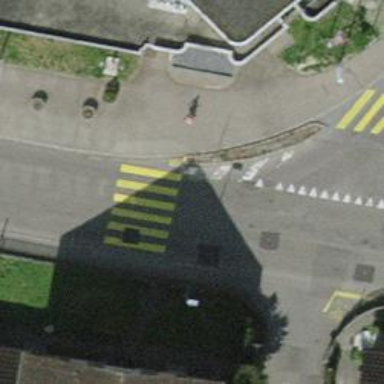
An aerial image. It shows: Marked crossing with visible markings.